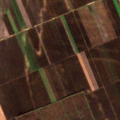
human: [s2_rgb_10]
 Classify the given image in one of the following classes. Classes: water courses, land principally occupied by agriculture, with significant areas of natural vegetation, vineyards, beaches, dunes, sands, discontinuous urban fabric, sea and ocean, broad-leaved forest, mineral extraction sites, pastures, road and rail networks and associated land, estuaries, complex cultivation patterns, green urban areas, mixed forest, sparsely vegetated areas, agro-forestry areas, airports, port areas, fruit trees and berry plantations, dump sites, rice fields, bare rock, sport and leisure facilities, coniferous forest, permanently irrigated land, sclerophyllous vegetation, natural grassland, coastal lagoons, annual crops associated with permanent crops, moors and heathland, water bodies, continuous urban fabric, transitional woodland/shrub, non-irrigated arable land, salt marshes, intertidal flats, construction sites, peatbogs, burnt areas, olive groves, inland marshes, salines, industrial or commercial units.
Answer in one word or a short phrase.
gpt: non-irrigated arable land, transitional woodland/shrub